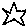
Label: star